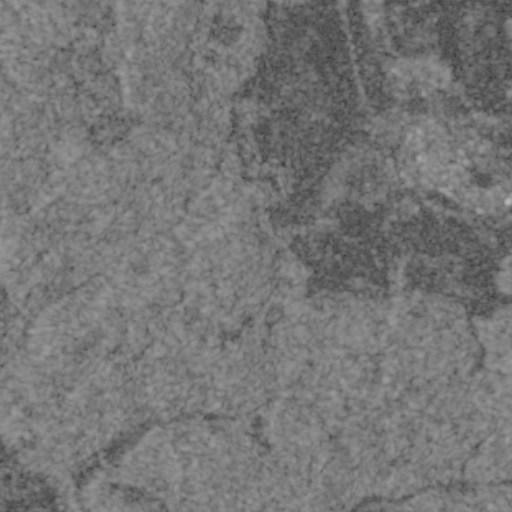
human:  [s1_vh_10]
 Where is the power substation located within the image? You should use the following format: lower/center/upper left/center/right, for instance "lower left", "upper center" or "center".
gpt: The power substation is located in the upper right of the image.
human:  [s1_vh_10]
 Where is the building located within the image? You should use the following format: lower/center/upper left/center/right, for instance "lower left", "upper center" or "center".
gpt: There is no building in the image.

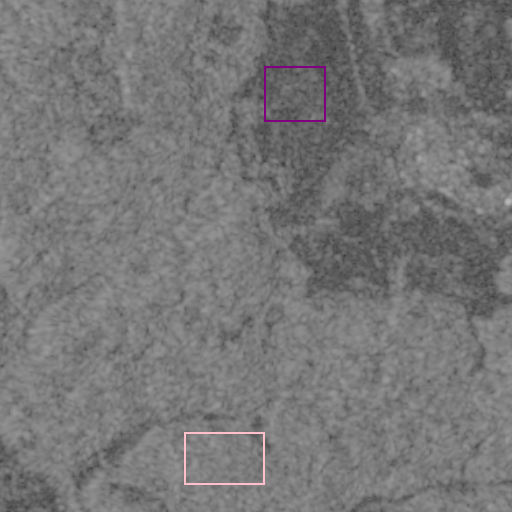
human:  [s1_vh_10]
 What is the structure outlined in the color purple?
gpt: The structure outlined in purple is a crop field.
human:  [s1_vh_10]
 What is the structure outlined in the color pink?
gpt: The structure outlined in pink is a park.
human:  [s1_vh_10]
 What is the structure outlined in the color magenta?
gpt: There is no magenta outline.